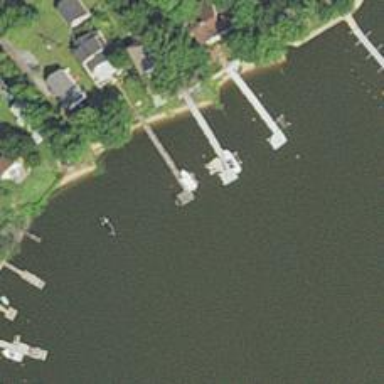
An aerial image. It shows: Man-made pier.